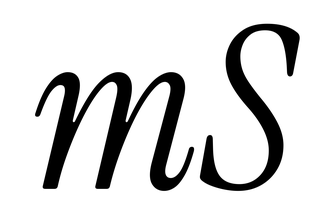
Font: InstrumentSerif-Italic